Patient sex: M
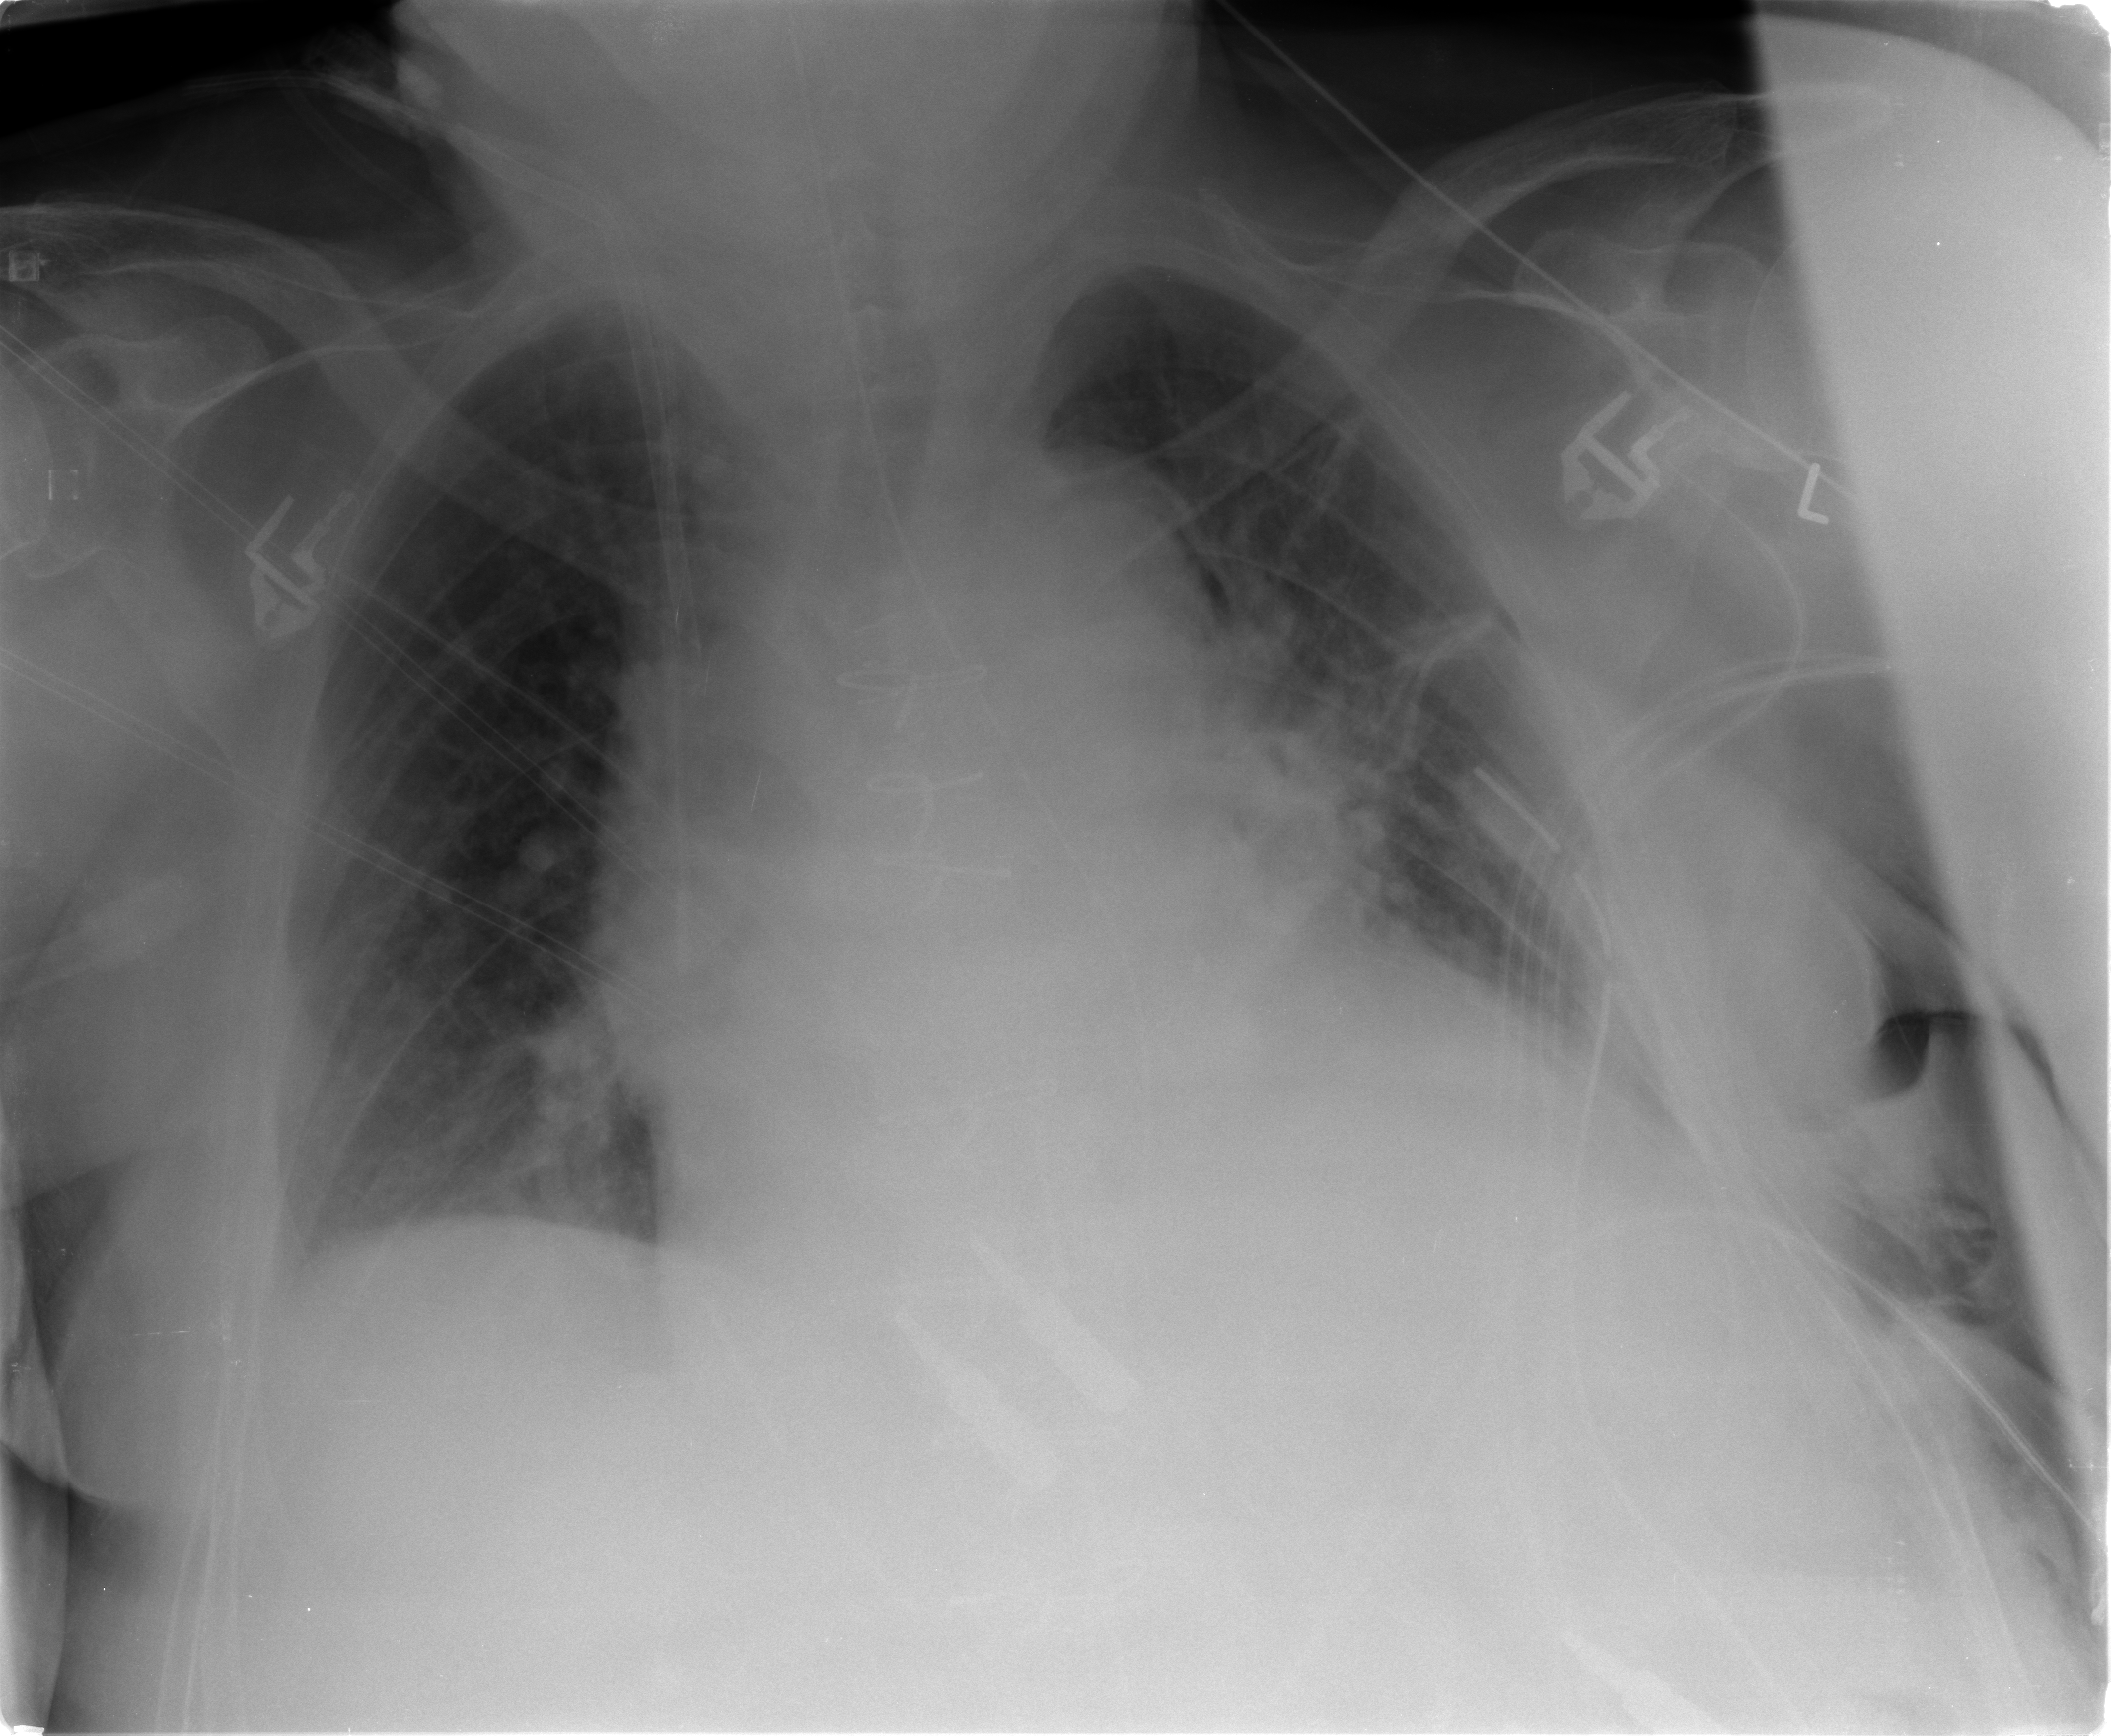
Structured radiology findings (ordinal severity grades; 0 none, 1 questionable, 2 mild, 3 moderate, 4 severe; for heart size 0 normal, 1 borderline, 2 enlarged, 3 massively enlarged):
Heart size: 2
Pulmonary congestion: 2
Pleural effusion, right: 1
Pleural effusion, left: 2
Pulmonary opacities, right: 0
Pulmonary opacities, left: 2
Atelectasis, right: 1
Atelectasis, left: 2